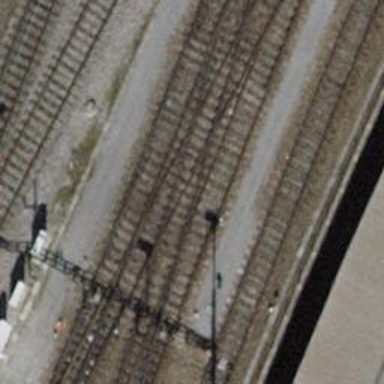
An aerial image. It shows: Railway crossing.